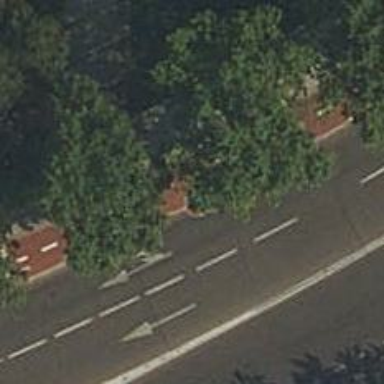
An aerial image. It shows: Set of steps on the road.